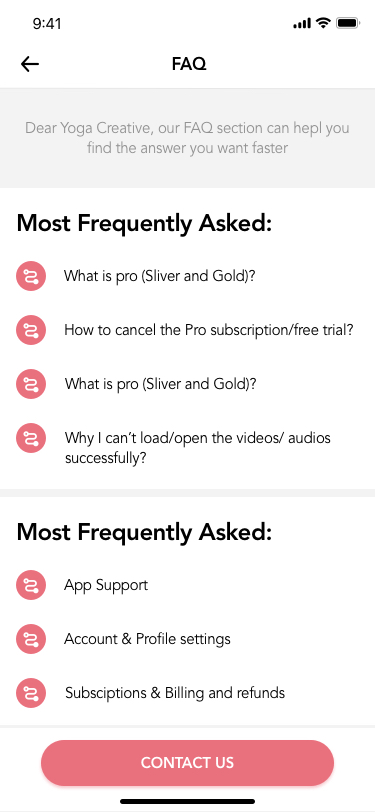
Text in this UI design:
Dear Yoga Creative, our FAQ section can hepl you find the answer you want faster
Most Frequently Asked:
What is pro (Sliver and Gold)?
What is pro (Sliver and Gold)?
How to cancel the Pro subscription/free trial?
Why I can’t load/open the videos/ audios successfully?
Most Frequently Asked:
App Support
Subsciptions & Billing and refunds
Account & Profile settings
FAQ
CONTACT US